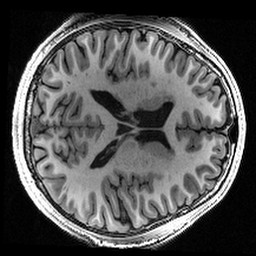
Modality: T1w
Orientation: axial
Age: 24
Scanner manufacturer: siemens
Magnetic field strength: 3 T
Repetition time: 2.4 s
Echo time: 0.00224 s